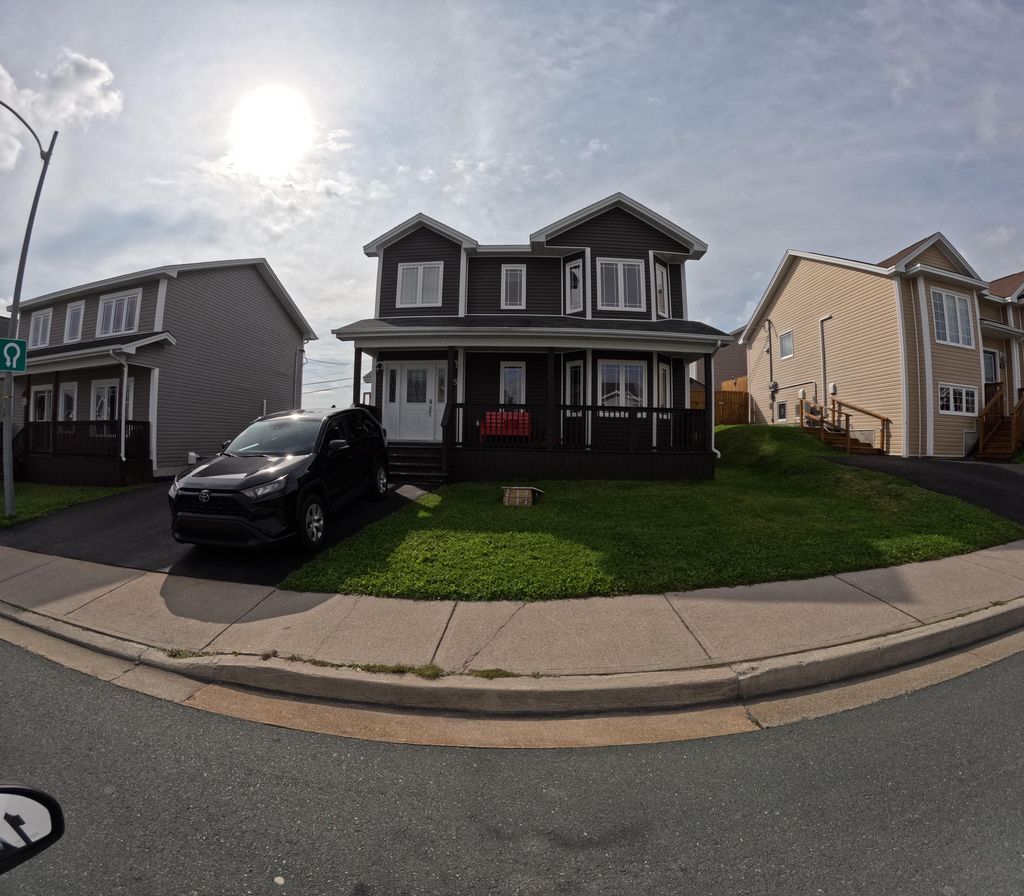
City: st_johns